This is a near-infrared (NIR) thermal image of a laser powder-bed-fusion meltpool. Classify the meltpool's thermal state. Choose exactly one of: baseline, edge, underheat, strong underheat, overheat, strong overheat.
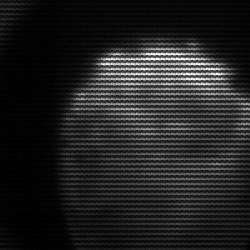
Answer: edge